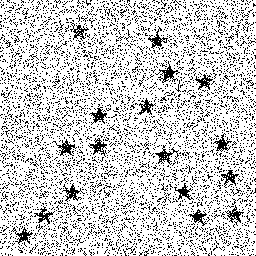
Squares: 0
Triangles: 0
Stars: 17
Total shapes: 17